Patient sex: M
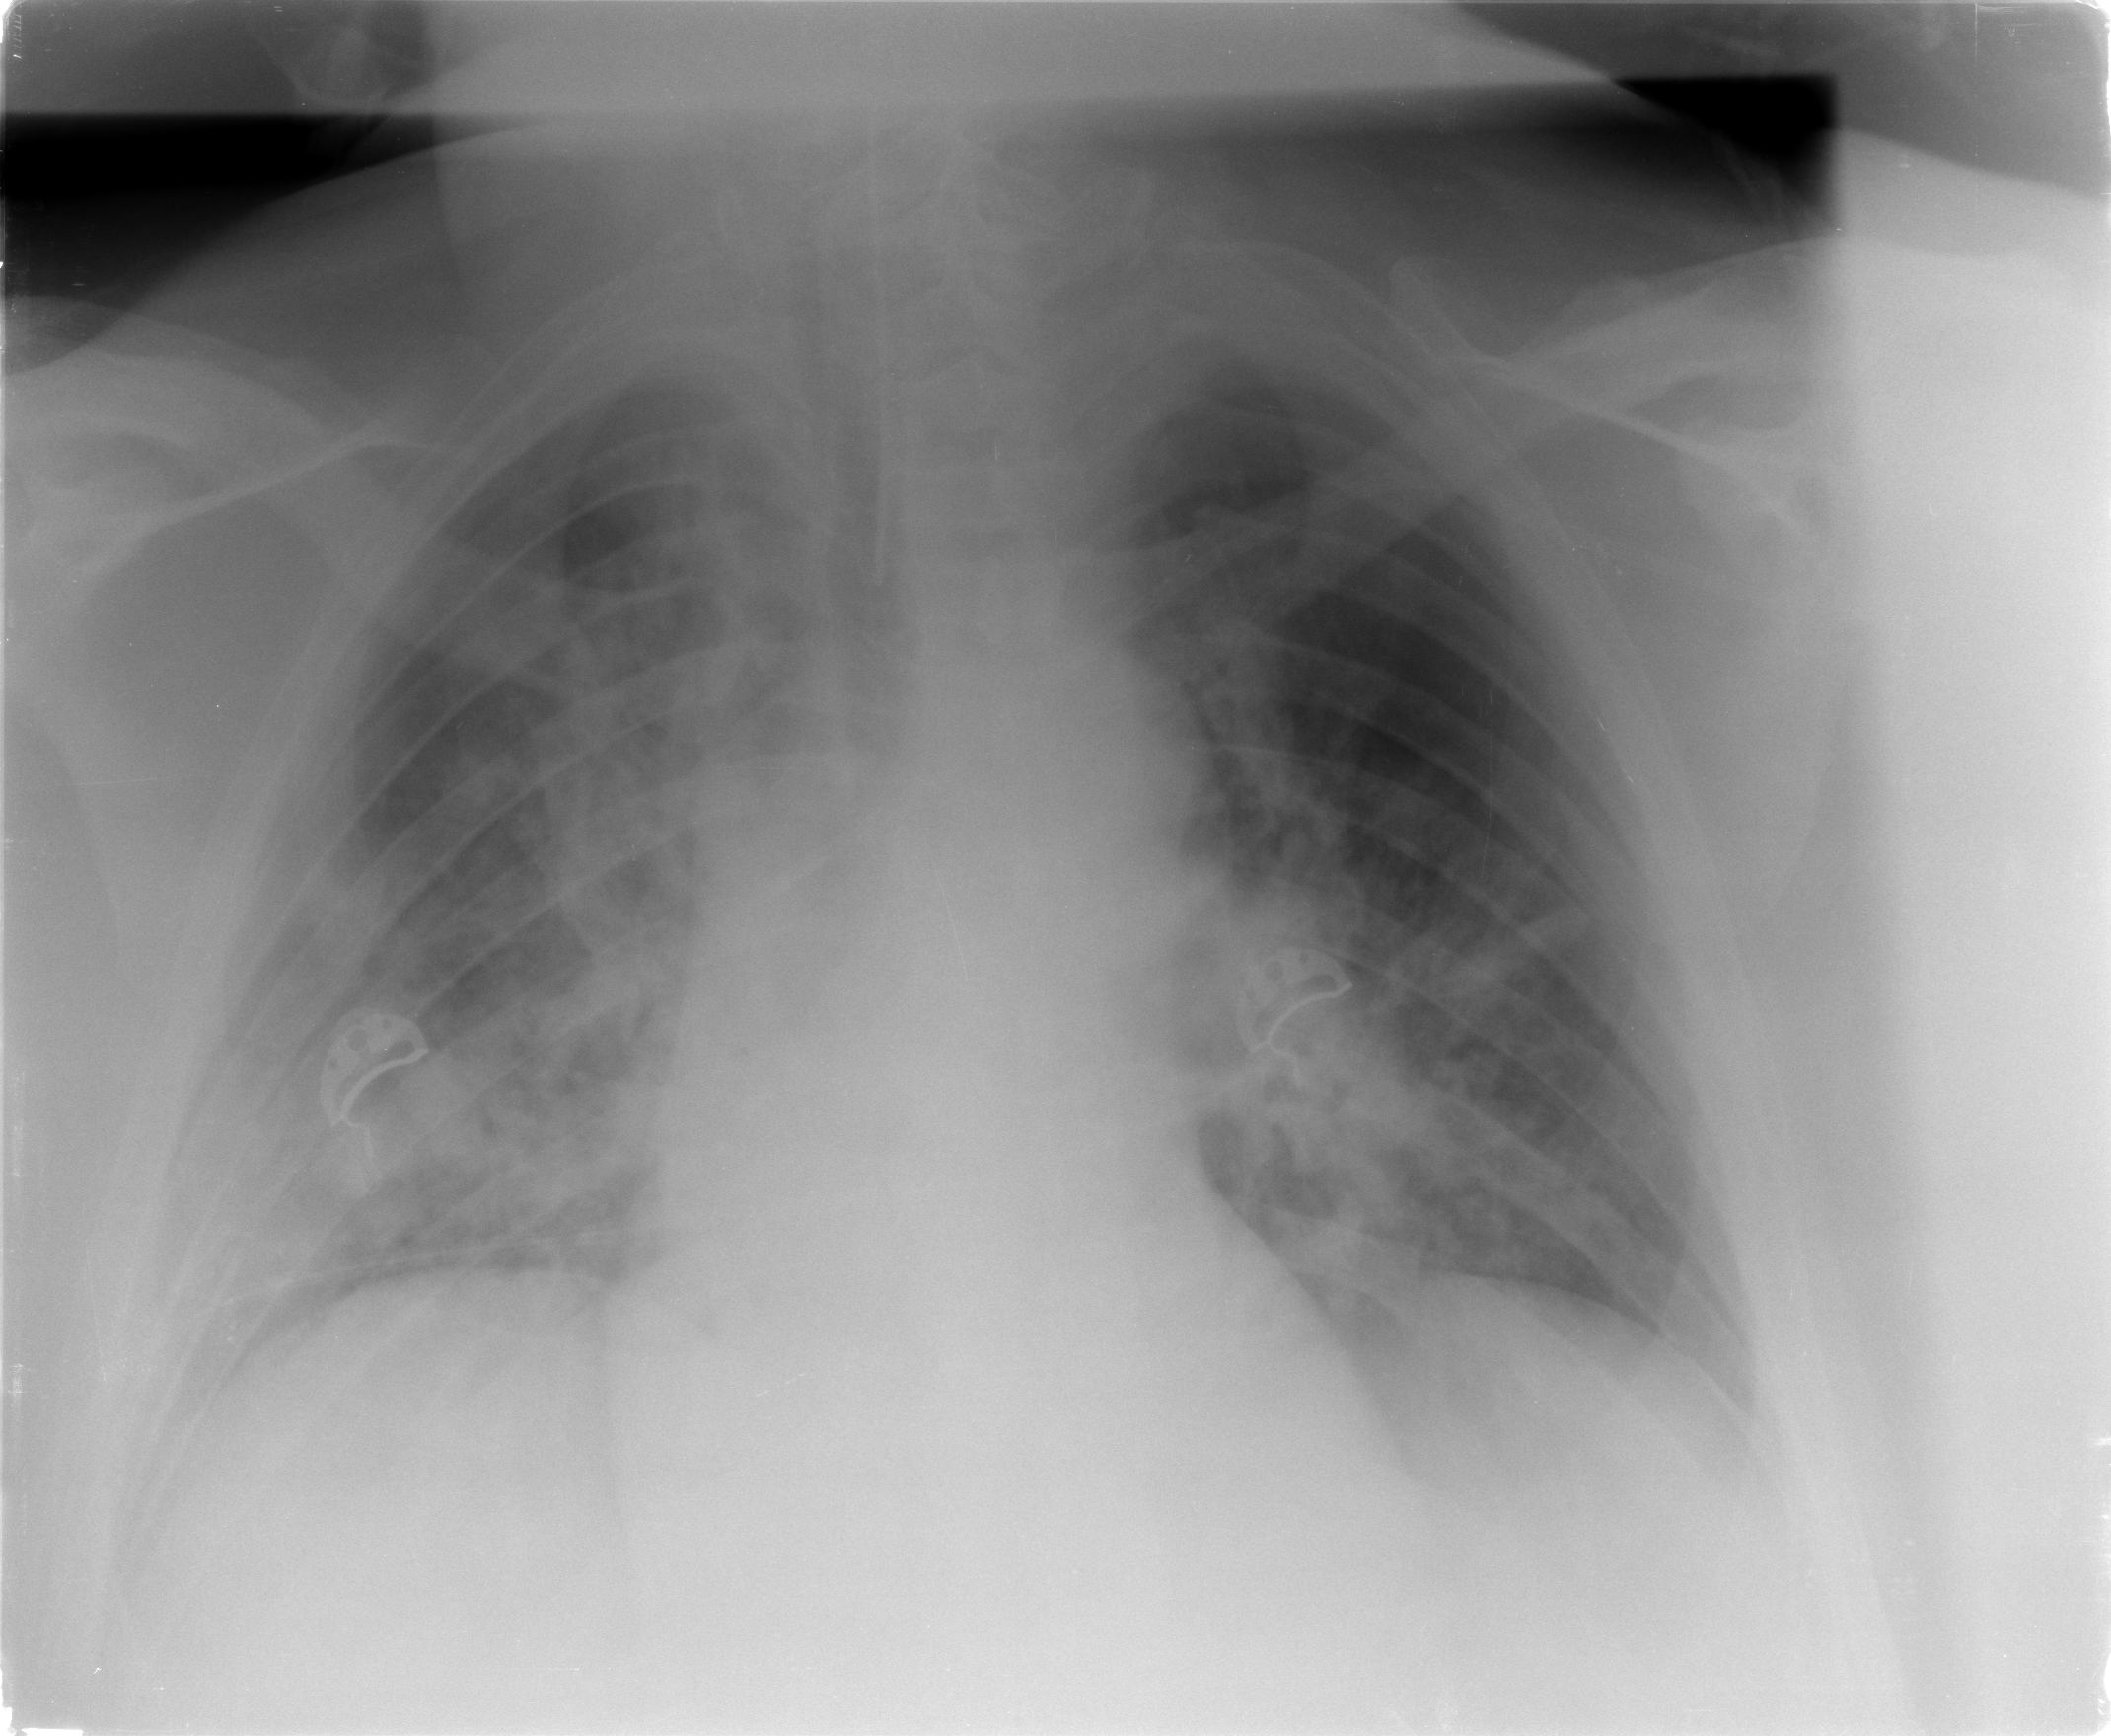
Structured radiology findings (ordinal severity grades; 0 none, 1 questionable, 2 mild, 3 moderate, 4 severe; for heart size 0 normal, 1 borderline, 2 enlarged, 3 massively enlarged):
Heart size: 0
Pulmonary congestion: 2
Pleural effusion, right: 1
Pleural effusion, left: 2
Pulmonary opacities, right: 3
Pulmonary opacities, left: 3
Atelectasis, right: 3
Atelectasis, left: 3